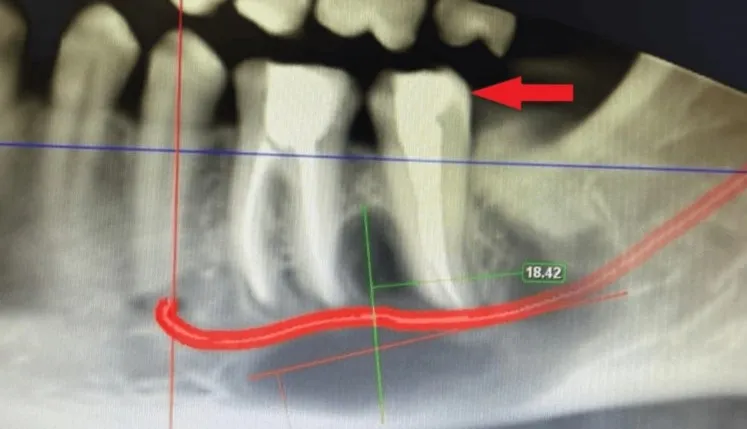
CBCT evaluation following endodontic treatment of teeth 36 and 37. . CBCT: Cone beam computed tomography.
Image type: radiology (ct)